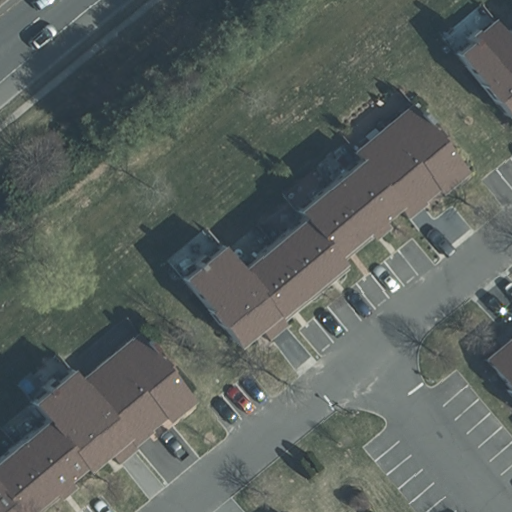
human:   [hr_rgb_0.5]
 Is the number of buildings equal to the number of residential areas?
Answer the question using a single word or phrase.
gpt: no

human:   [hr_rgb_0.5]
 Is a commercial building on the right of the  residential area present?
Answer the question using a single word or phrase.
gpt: no

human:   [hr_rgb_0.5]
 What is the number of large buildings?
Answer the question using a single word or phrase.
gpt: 1

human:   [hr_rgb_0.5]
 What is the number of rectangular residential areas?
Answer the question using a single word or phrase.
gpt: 1

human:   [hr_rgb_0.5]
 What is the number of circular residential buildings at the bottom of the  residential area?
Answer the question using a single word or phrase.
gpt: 0

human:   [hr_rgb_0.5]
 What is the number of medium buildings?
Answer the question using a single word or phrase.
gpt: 1

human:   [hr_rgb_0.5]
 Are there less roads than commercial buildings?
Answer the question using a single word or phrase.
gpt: no

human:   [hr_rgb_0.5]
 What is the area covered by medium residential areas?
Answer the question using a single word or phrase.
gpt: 0m2

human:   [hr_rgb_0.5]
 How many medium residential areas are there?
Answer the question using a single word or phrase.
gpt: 0

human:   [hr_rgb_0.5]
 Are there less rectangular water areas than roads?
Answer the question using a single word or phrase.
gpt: yes

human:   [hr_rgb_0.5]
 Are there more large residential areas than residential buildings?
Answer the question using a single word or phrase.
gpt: no

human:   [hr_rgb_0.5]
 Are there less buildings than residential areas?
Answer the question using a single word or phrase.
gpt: no

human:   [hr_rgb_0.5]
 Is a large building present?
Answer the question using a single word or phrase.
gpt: yes

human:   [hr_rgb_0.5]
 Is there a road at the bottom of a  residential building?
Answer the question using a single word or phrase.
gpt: yes

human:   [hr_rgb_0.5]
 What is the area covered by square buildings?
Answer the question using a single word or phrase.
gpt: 0m2

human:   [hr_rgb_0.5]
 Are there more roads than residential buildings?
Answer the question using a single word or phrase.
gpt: no

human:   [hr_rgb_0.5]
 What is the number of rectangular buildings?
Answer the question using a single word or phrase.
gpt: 3

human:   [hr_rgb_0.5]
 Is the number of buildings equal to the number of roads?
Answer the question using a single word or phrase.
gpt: yes

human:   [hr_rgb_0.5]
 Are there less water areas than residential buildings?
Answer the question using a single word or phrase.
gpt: yes

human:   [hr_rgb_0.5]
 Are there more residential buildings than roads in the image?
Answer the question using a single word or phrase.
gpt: no

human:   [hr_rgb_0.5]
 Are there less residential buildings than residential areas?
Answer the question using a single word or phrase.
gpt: no

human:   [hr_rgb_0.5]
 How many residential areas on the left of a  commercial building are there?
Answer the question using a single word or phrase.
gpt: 0

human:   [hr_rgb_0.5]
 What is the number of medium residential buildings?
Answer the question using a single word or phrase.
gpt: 1

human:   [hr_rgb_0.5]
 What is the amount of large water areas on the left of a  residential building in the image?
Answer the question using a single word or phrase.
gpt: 0

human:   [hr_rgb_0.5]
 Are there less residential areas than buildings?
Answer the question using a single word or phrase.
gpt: yes

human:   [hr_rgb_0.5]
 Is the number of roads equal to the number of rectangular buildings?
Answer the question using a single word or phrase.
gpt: no

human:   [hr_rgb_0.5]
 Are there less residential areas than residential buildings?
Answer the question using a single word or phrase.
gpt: yes

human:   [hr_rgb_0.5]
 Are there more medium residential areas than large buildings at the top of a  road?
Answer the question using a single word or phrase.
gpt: no

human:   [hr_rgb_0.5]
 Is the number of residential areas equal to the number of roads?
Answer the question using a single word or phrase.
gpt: no

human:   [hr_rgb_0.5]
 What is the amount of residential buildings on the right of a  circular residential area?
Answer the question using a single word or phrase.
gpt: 0

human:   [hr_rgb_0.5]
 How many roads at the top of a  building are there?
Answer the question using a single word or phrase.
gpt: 4

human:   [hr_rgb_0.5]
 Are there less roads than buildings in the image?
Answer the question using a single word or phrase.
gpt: no

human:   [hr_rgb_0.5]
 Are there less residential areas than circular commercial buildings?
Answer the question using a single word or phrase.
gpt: no

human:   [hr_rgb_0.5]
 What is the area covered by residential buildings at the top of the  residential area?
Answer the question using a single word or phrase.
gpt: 88m2

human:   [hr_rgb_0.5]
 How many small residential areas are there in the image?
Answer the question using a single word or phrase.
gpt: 0

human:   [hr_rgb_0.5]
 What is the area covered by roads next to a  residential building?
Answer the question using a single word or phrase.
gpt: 0m2